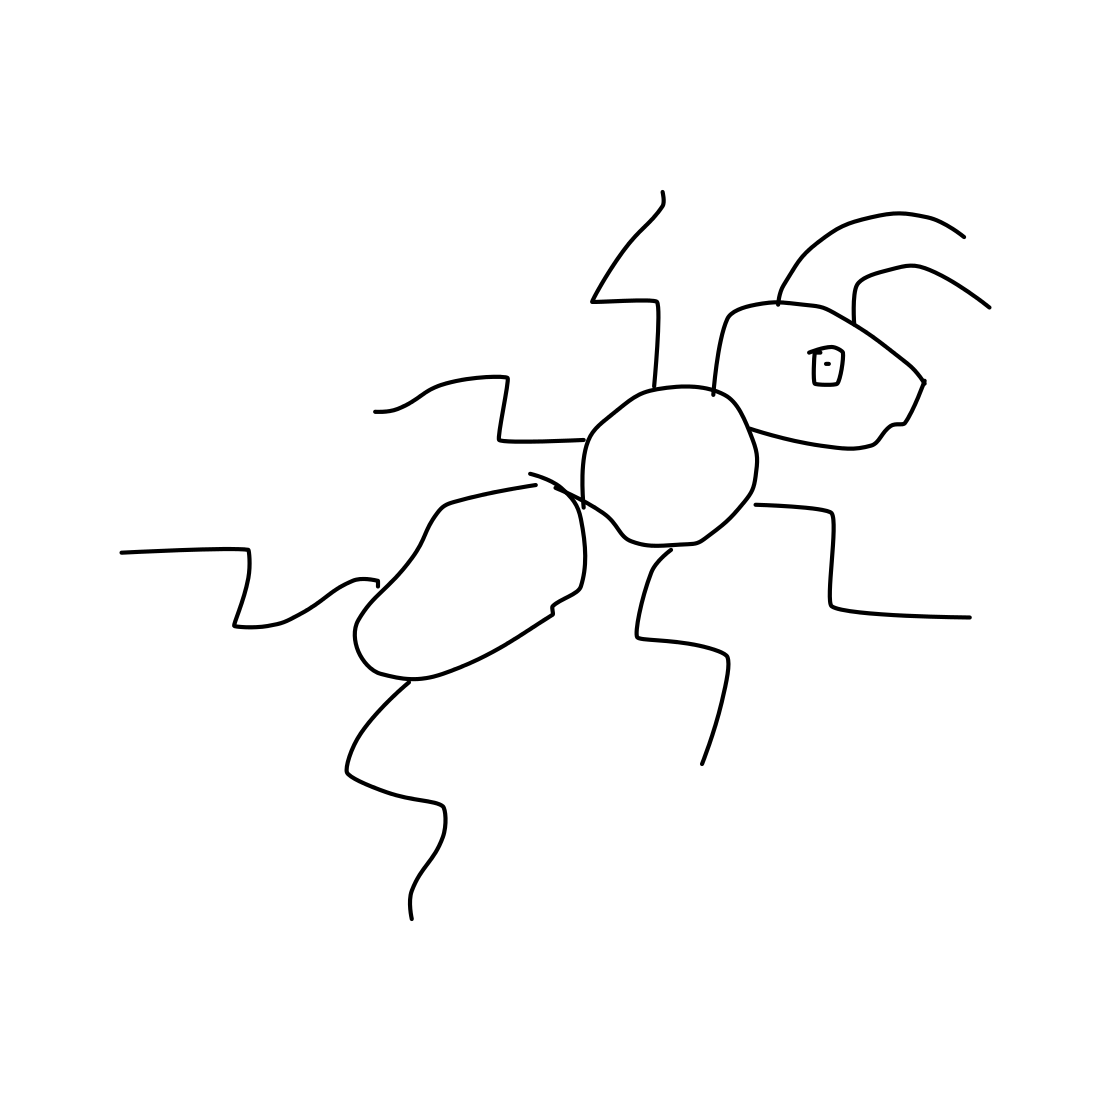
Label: ant